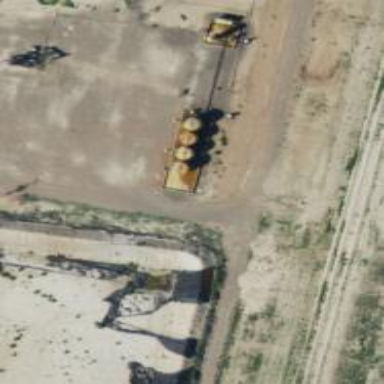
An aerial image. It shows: Storage tank with man-made structure.